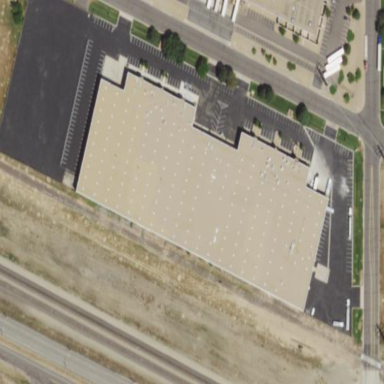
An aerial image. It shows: Warehouse.